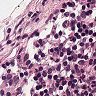
Metastatic tissue present: no